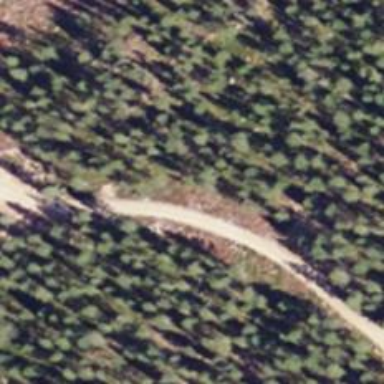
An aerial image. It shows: Track road with grade4 tracktype.